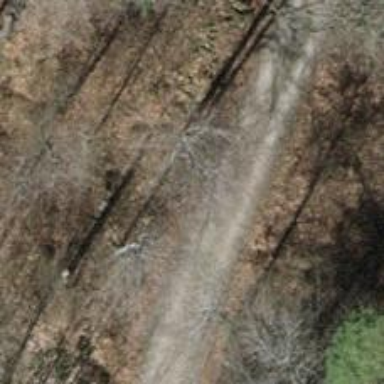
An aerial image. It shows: Unpaved track with grade3 tracktype.